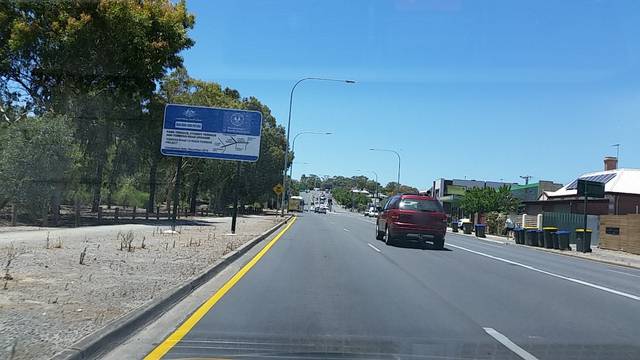
Region: Australia
Coordinates: -34.896, 138.582